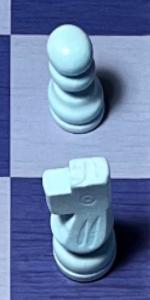
Label: Knight_White